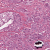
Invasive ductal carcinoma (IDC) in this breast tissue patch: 1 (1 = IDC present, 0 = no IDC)